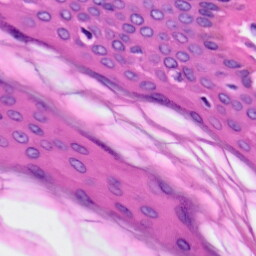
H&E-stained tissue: Skin